Question: I want to get all matches of '@[SomeText]' pattern in a string.
For example, for this string:
here is '@[text1]' some text '@[text2]'
I want '@[text1]' and '@[text2]'.
I'm using Regex Hero to check my pattern matching online,
and my pattern works fine when there's one expression to match,
For example:
'''
here is @[text1] text
'''
but with more then one, I get both matches with the text in the middle.

This is my regex:
'''
@\[.*\]
'''
I would appreciate assistance in isolating the occurrences.
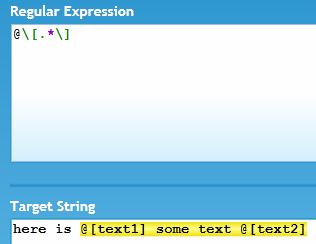
Answer: The problem here is that you are using greedy quantifier ('*'). To capture all you need, you should use lazy quantifier ('*?') with a global modifier:
'''
/(@\[.*?\])/g
'''
Take a look here <URL>